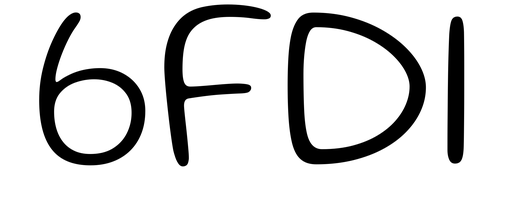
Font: Gluten_ExtraLight